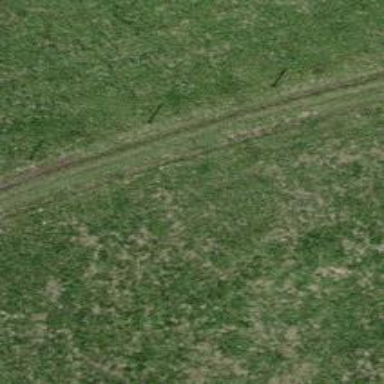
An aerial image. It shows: Dirt track with grade 4 track type.